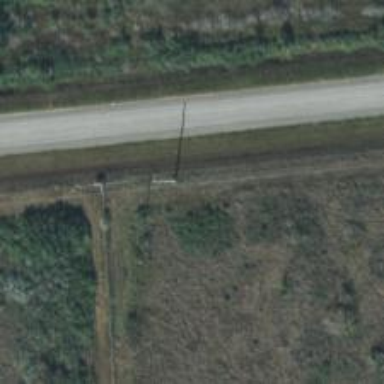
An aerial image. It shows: Power pole.